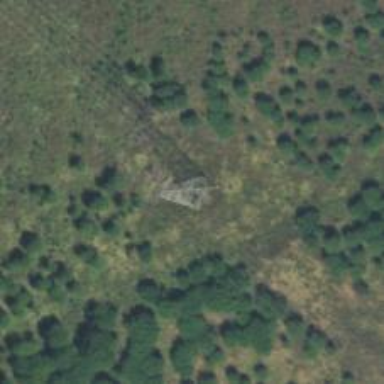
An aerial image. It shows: Power tower.